Field crop: tomato
Growth stage: 2
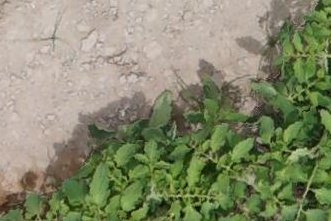
Species: tomato